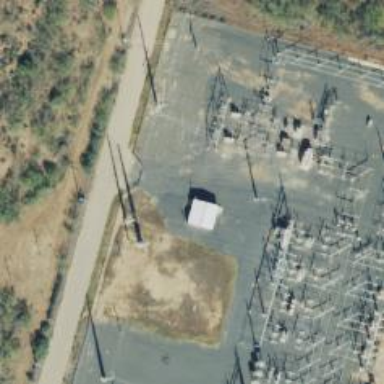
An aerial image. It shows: Power tower.